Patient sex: M
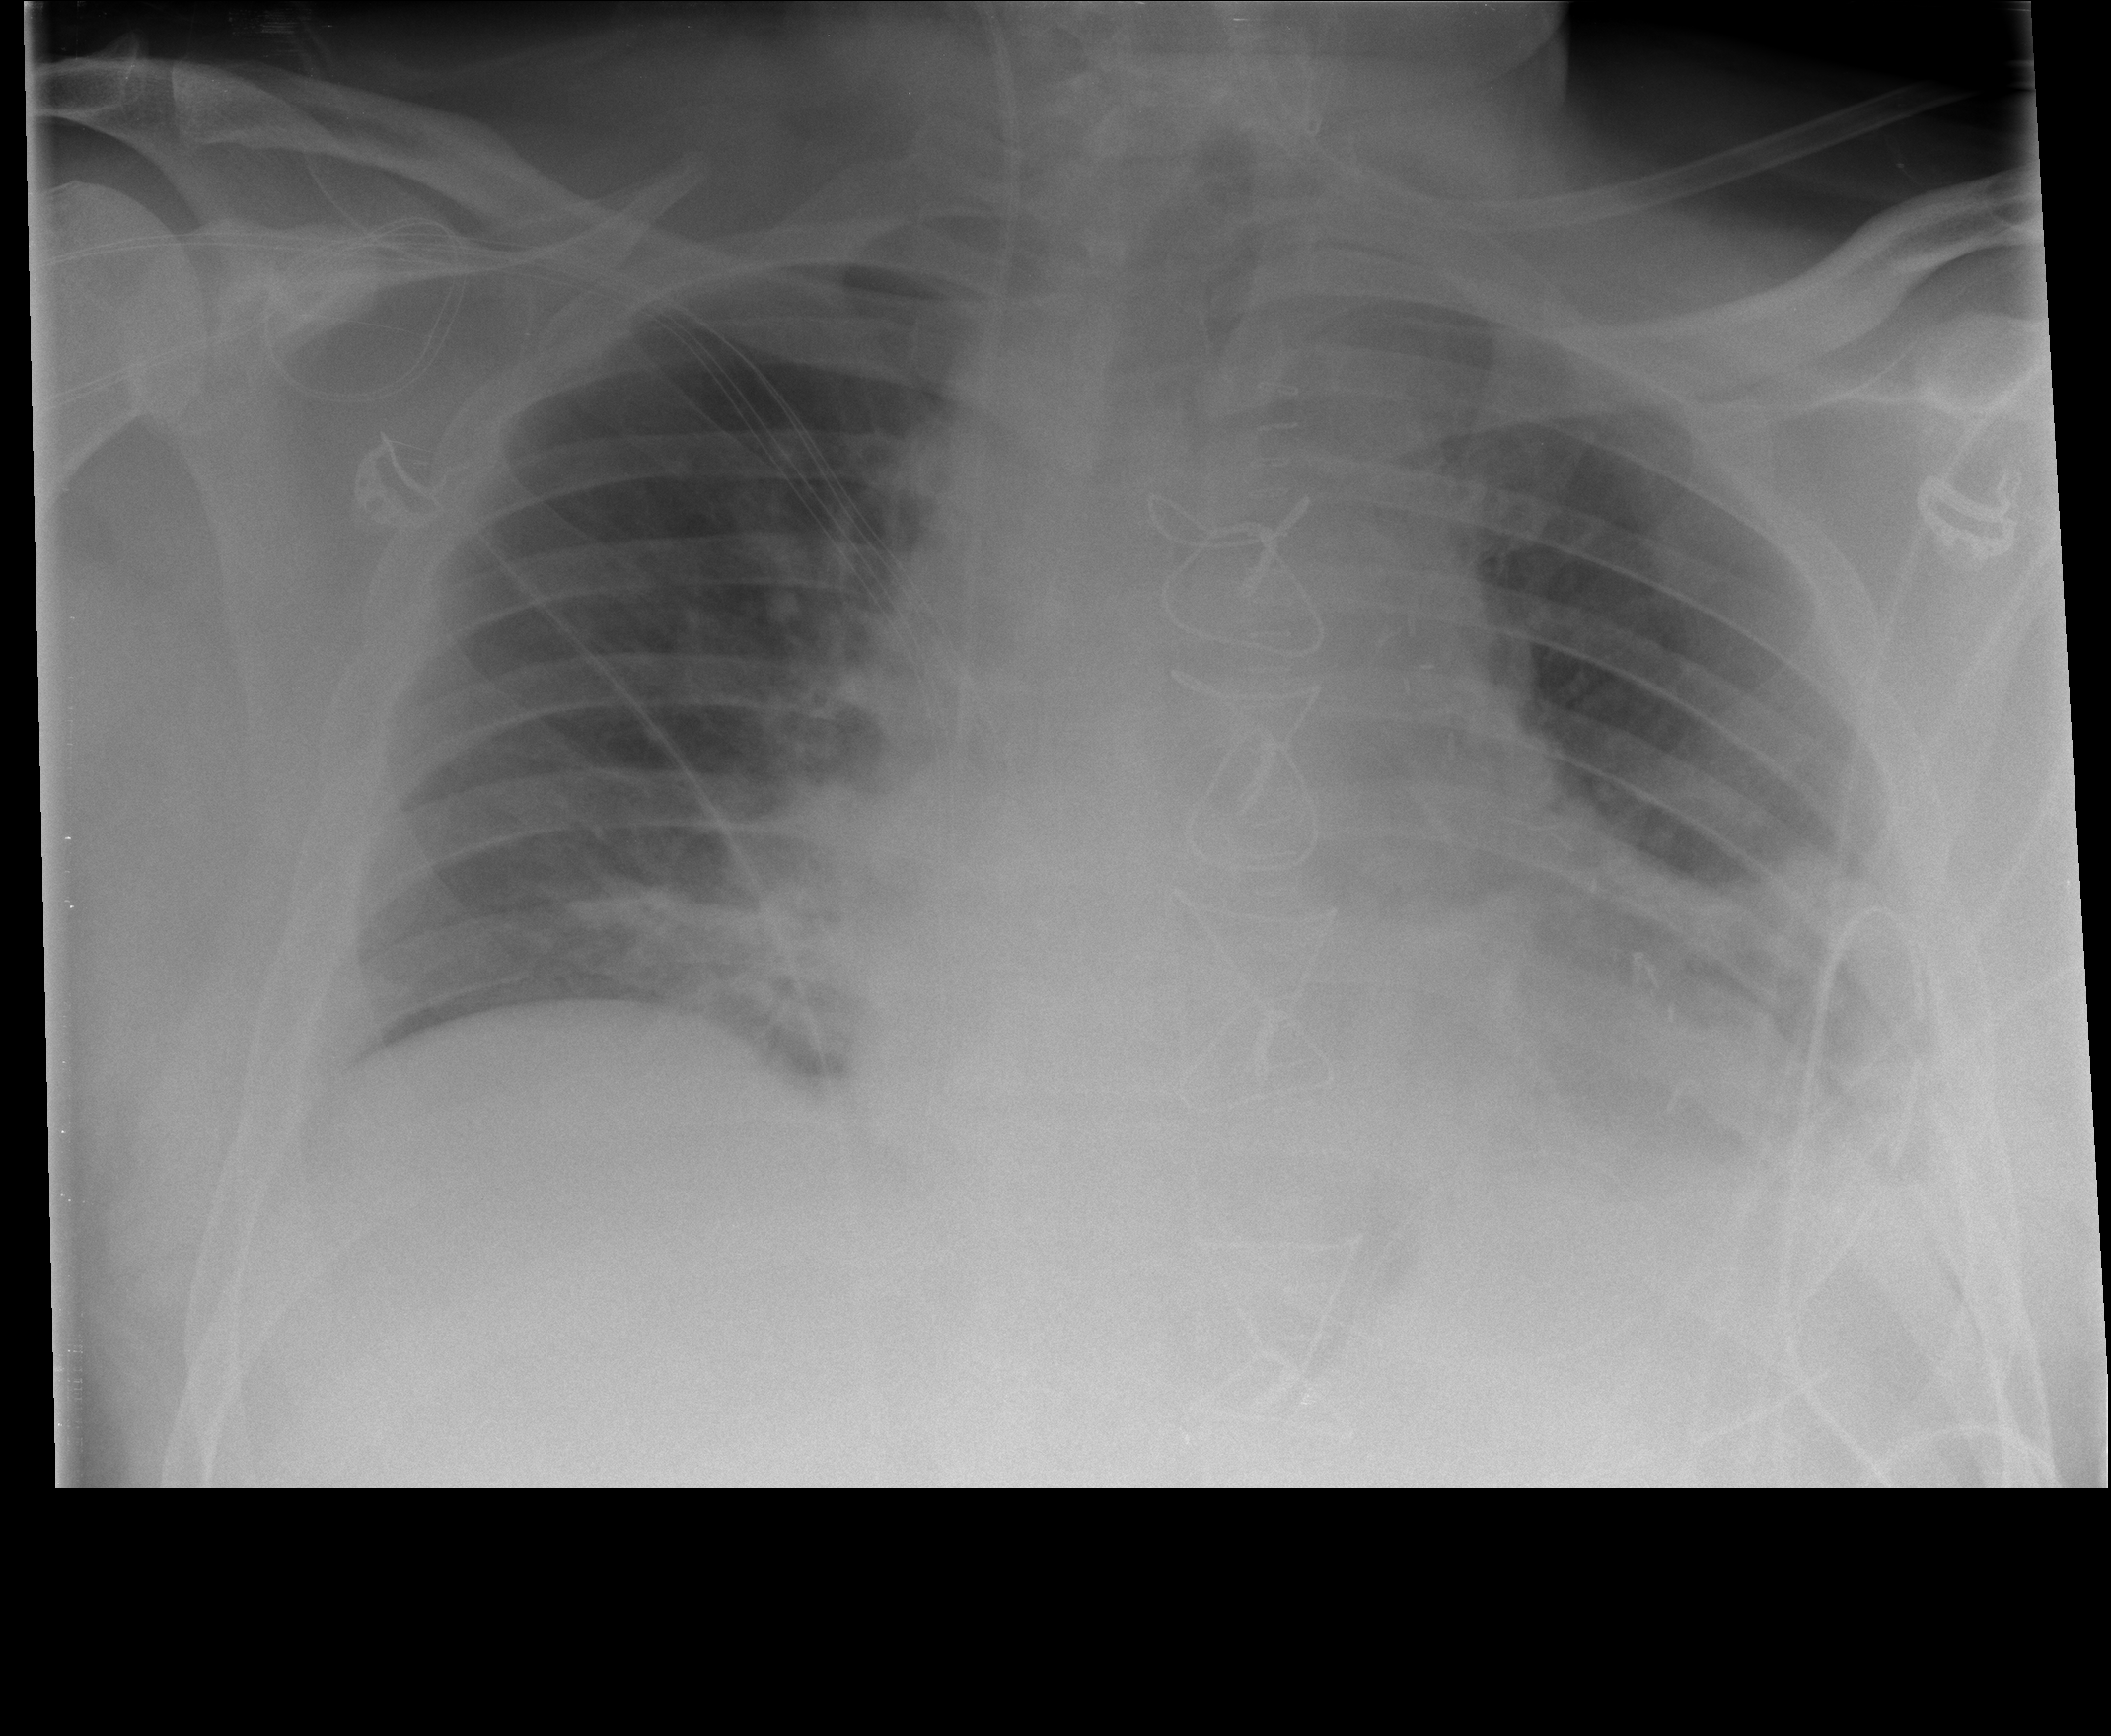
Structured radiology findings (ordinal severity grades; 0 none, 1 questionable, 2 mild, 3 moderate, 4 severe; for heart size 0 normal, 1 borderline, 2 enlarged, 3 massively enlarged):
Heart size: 0
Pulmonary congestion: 2
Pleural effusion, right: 0
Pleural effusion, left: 0
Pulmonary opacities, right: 0
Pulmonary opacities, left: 0
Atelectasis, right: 0
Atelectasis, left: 2